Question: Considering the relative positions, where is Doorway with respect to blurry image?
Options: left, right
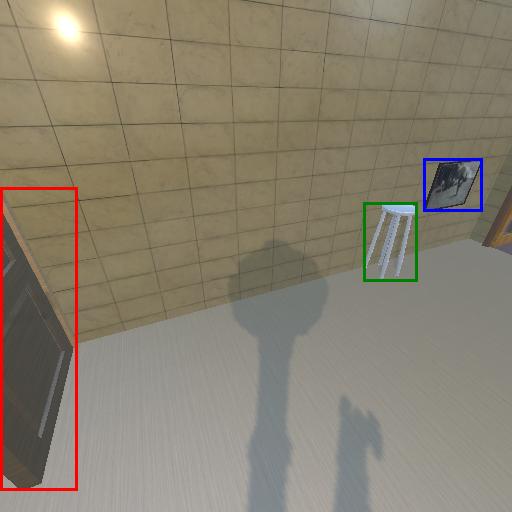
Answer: left